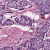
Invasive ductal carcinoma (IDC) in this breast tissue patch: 1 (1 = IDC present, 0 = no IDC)